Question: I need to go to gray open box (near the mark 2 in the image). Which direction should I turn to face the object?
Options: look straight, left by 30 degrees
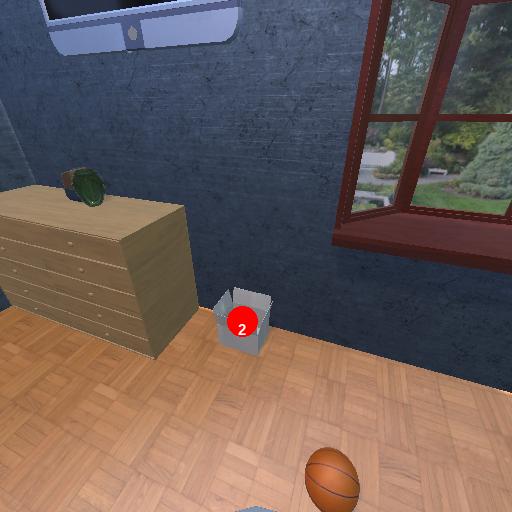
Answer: look straight